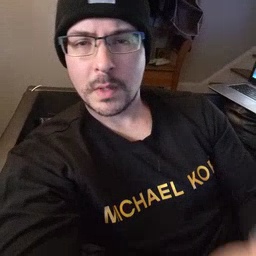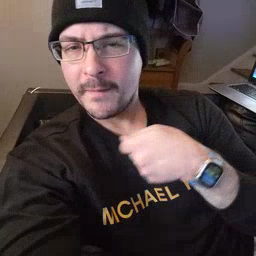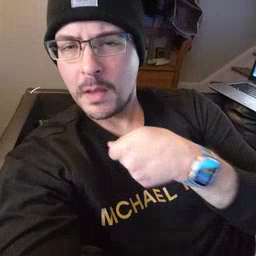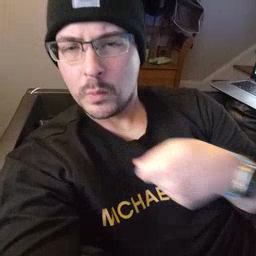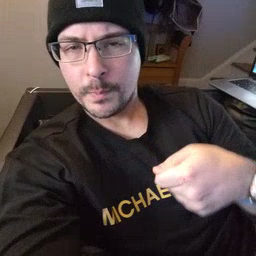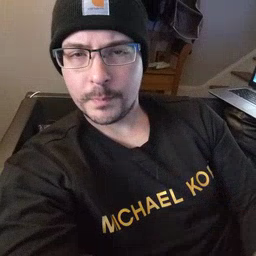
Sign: vacuum